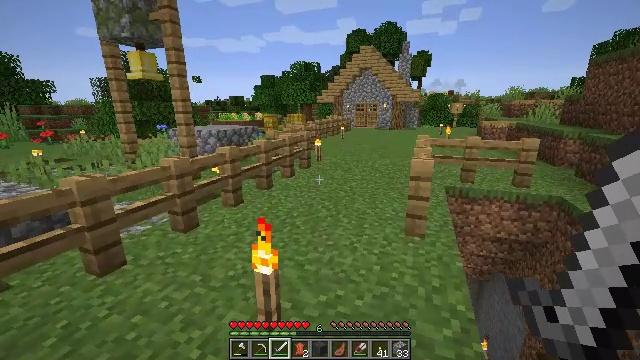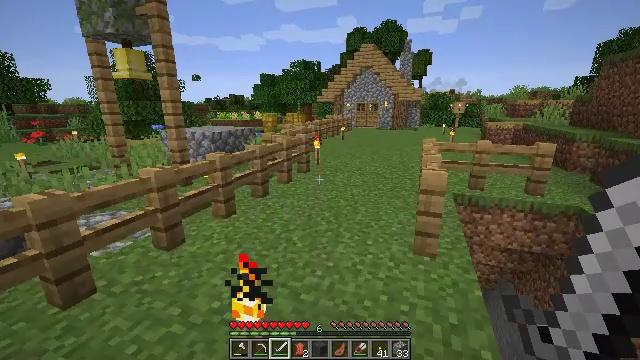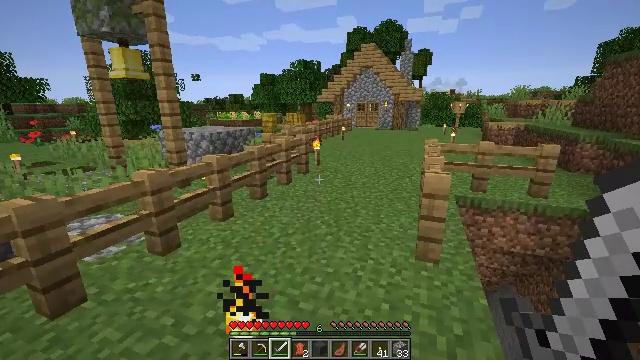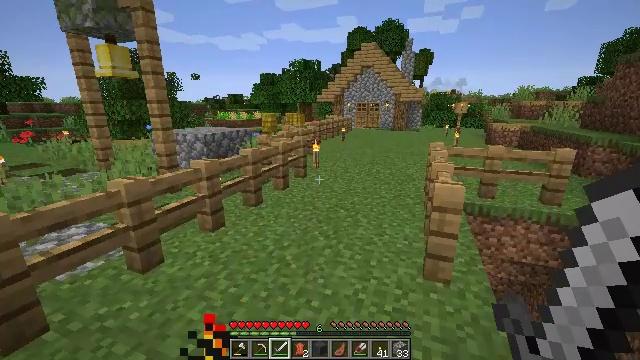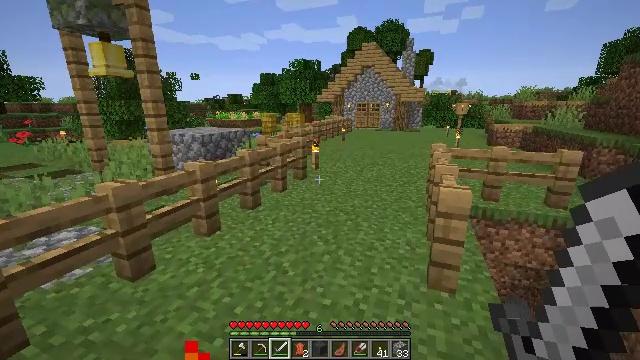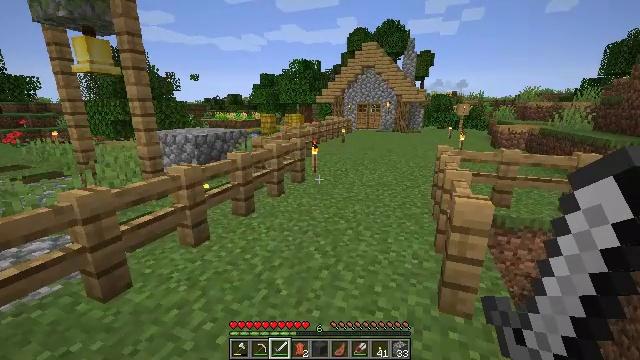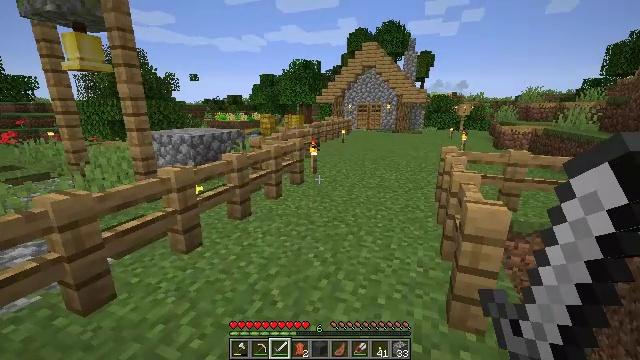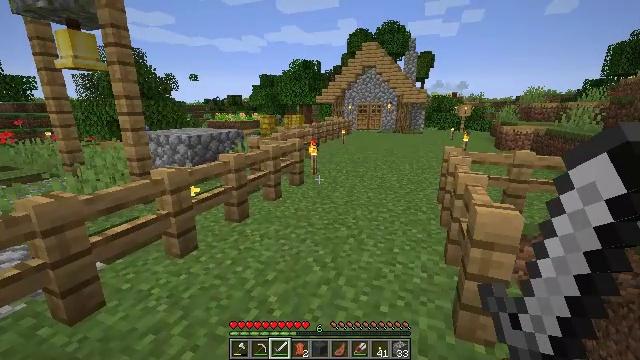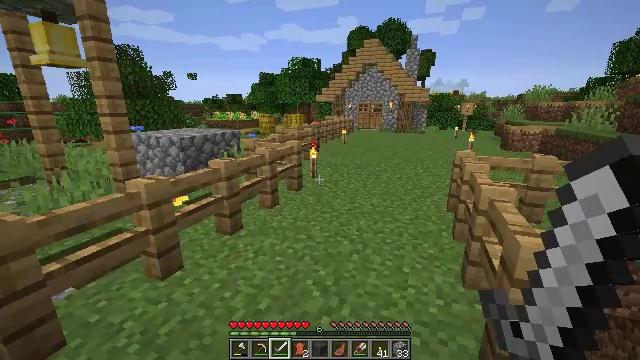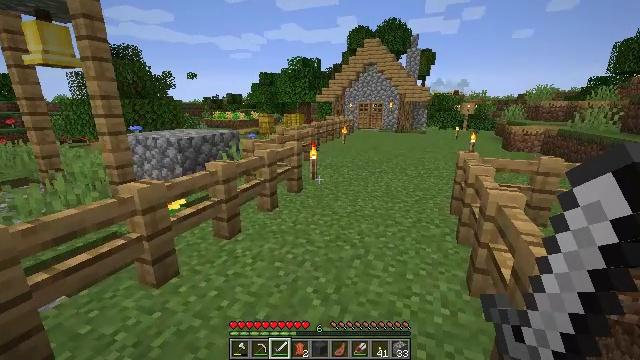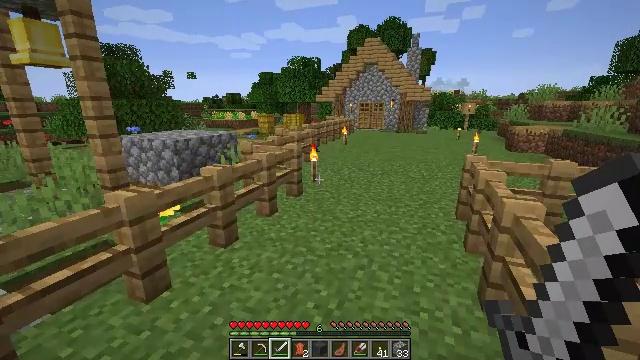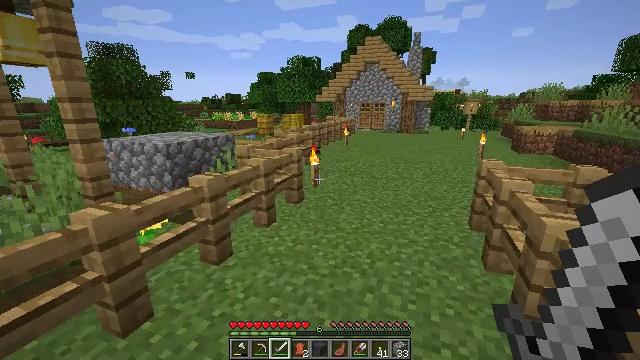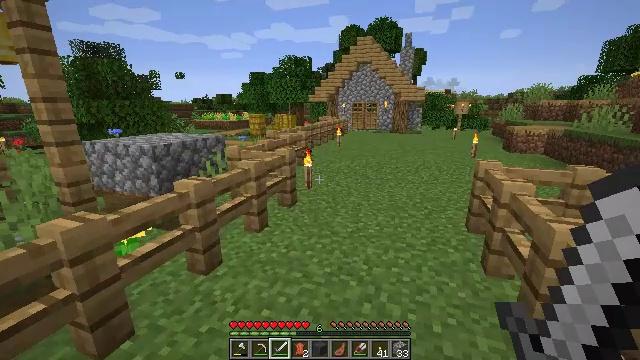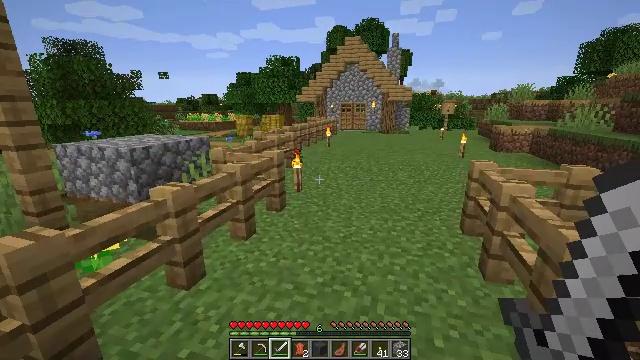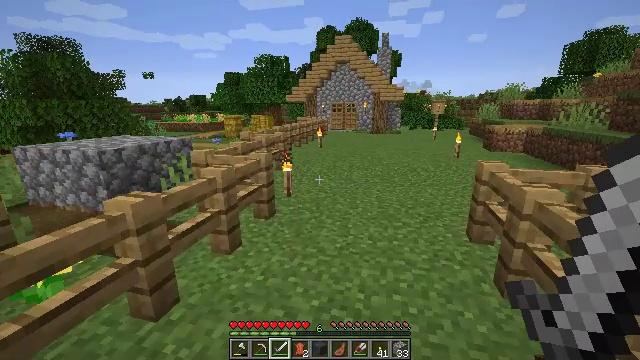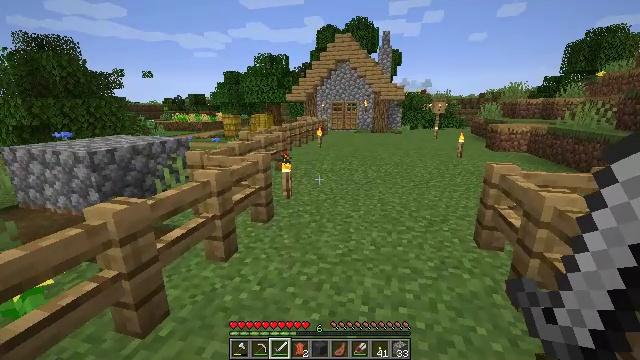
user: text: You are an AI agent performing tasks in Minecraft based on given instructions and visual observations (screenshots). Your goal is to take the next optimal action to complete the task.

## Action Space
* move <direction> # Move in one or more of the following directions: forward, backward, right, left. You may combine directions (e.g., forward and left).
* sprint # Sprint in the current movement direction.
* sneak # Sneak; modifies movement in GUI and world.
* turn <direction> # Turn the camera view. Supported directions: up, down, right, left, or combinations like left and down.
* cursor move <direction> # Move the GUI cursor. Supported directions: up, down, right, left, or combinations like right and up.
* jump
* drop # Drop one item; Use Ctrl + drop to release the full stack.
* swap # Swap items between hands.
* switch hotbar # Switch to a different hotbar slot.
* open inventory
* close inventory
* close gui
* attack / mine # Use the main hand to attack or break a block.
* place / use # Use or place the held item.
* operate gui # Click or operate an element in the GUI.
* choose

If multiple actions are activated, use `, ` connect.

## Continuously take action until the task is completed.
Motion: motion action
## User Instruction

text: Gather beetroots by breaking the plants.
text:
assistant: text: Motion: move forward
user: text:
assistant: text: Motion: move forward
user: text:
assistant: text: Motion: move forward
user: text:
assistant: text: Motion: move forward
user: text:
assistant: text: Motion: move forward
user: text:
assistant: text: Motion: move forward
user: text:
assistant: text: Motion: move forward
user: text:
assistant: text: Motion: move forward
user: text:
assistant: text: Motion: move forward
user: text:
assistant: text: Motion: move forward
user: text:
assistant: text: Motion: move forward
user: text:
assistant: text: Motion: move forward, turn right
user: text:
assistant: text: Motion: move forward, turn right
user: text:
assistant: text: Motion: move forward, turn right
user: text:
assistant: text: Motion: move forward
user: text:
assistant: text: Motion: move forward
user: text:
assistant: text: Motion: move forward
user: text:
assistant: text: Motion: move forward
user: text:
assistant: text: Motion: move forward
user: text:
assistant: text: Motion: move forward
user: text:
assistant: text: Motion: move forward
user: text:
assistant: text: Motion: move forward
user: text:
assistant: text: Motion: move forward
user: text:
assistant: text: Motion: move forward
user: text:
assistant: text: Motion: move forward
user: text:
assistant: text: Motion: move forward
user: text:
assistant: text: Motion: move forward
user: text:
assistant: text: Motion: move forward
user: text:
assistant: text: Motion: move forward
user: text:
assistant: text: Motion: move forward